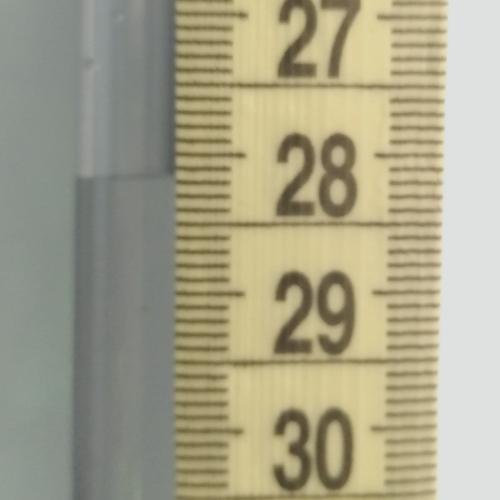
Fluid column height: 28.2 cm